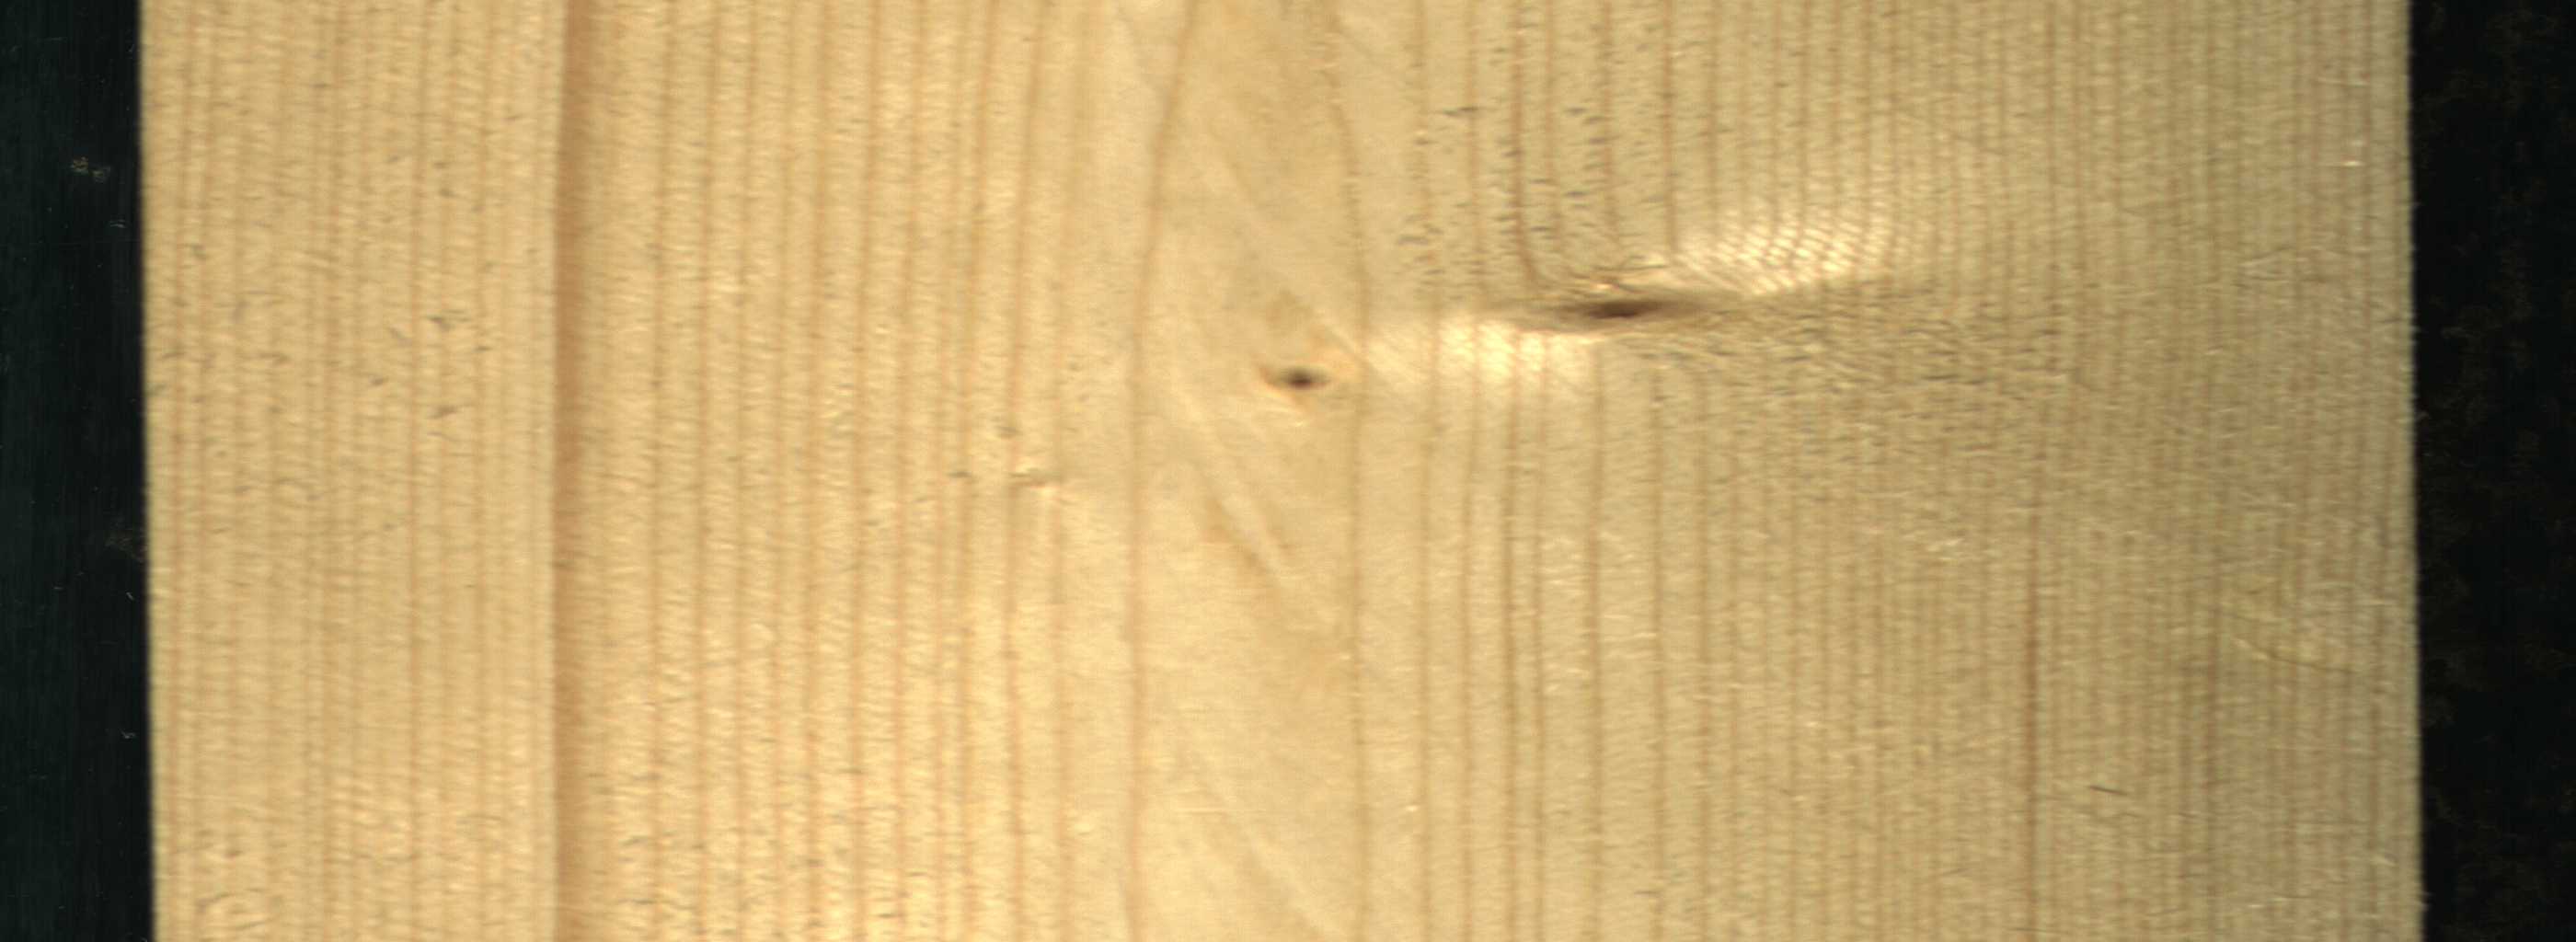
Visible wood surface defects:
Live_Knot
Live_Knot